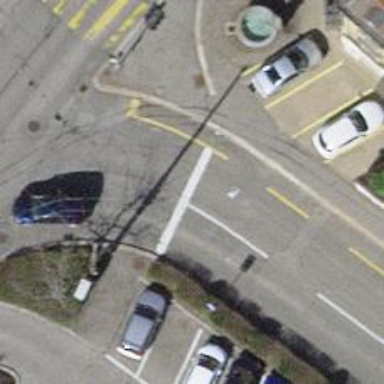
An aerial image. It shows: Tertiary road with asphalt surface and trolley wires.